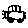
Label: car